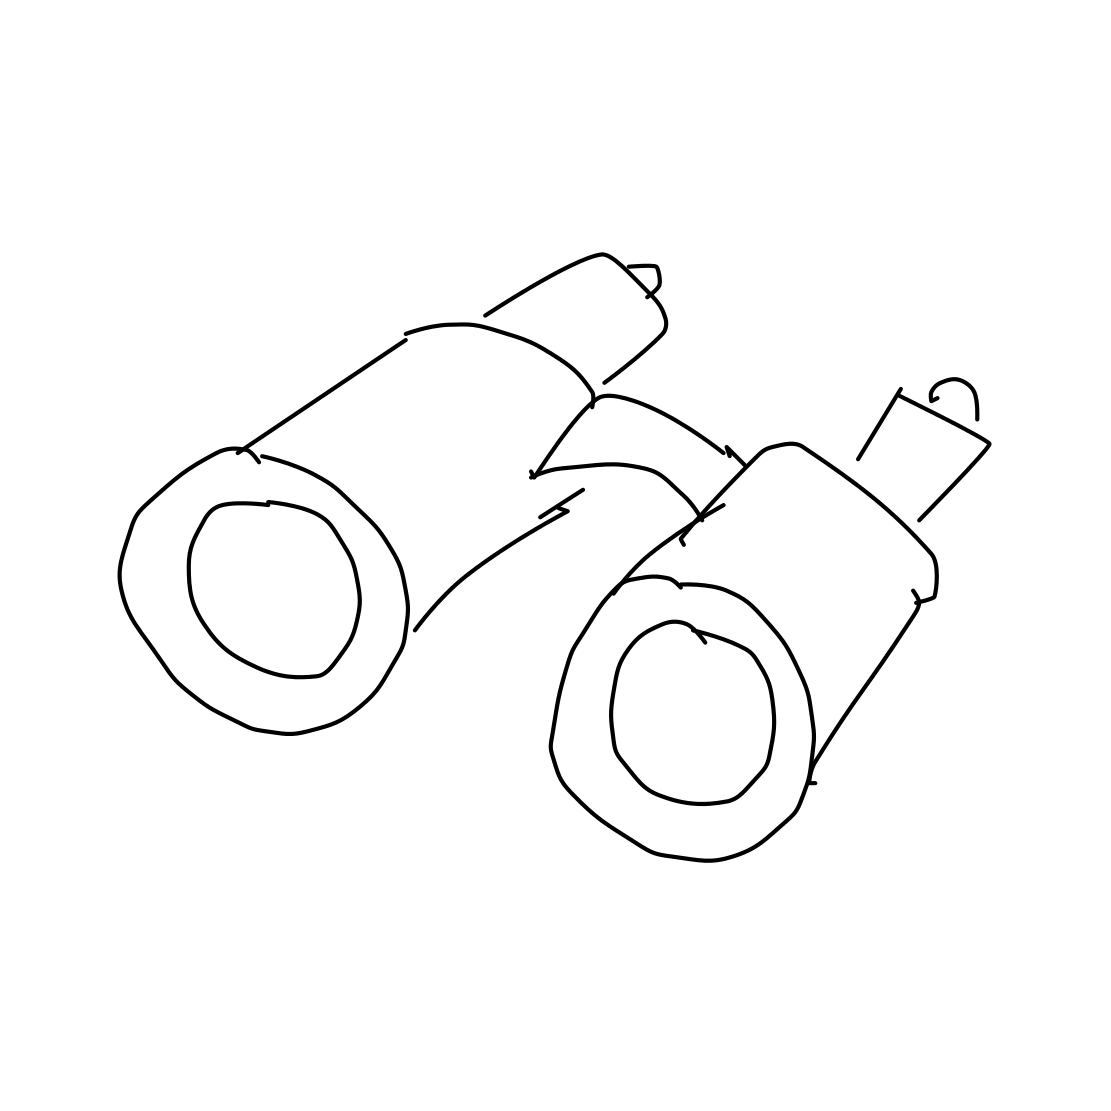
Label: binoculars